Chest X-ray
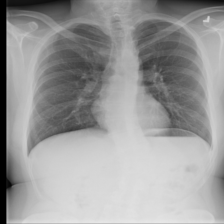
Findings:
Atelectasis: negative
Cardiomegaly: negative
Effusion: negative
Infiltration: negative
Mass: negative
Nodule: negative
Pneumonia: negative
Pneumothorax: negative
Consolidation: negative
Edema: negative
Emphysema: negative
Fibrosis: negative
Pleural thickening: negative
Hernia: negative